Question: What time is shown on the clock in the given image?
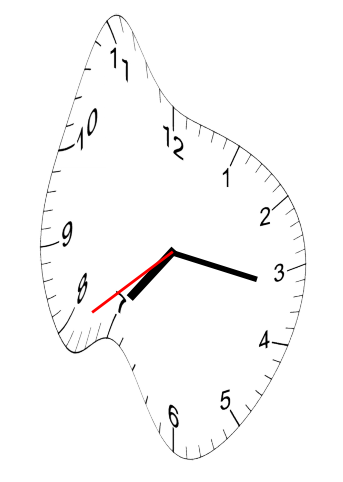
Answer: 07:16:39